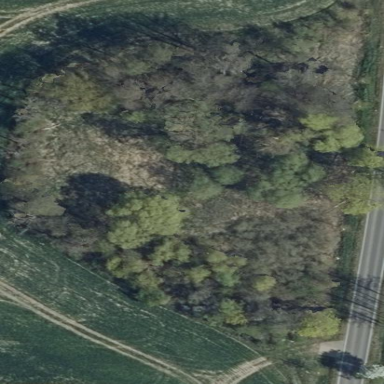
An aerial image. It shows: Patch of scrub vegetation.